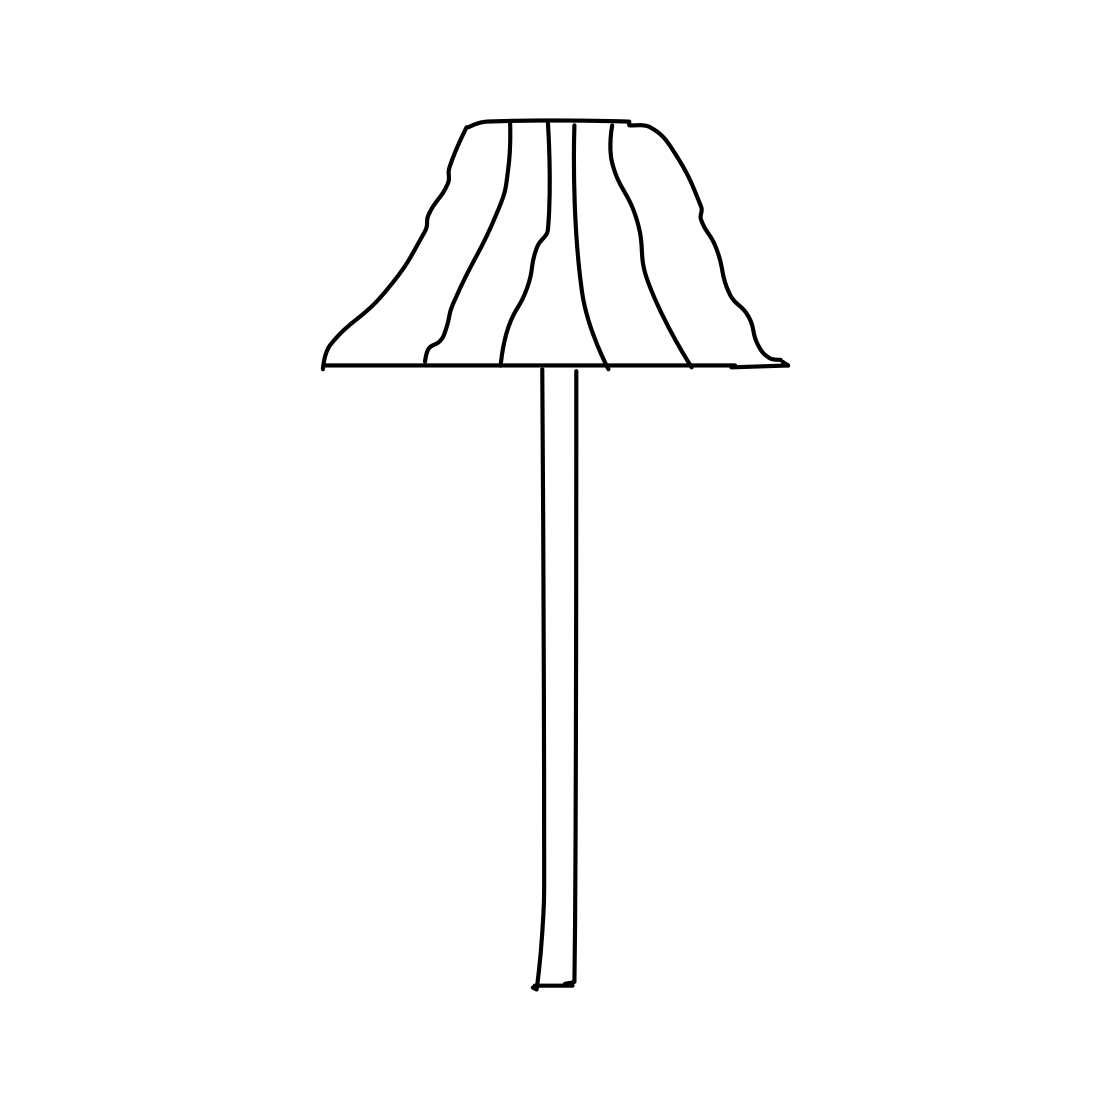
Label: floor lamp